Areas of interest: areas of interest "Exhibition and Convention Center"
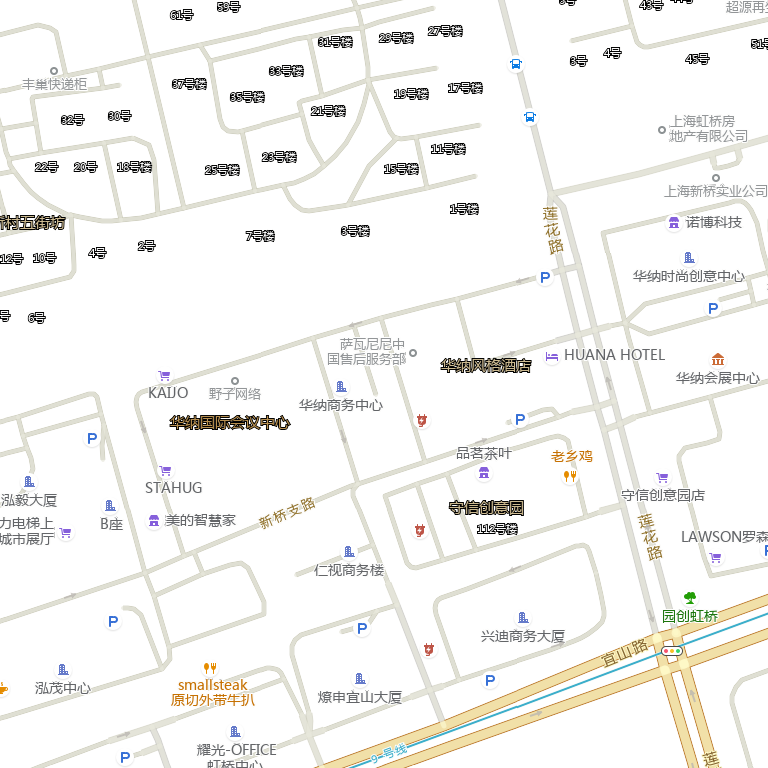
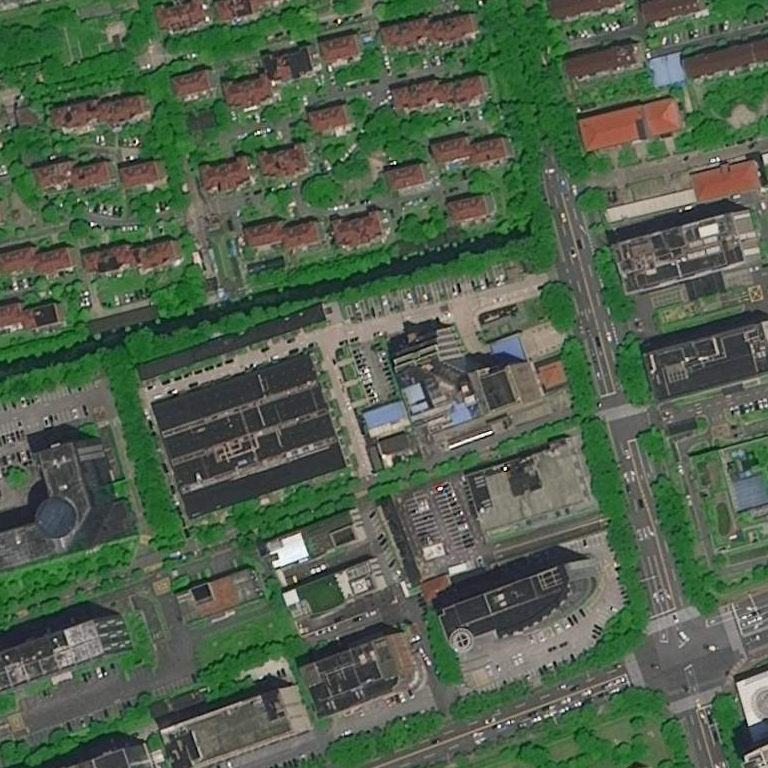